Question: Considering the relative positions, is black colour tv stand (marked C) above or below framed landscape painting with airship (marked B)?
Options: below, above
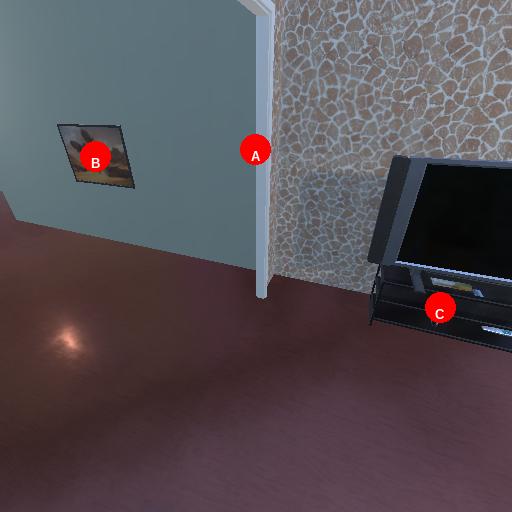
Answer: below